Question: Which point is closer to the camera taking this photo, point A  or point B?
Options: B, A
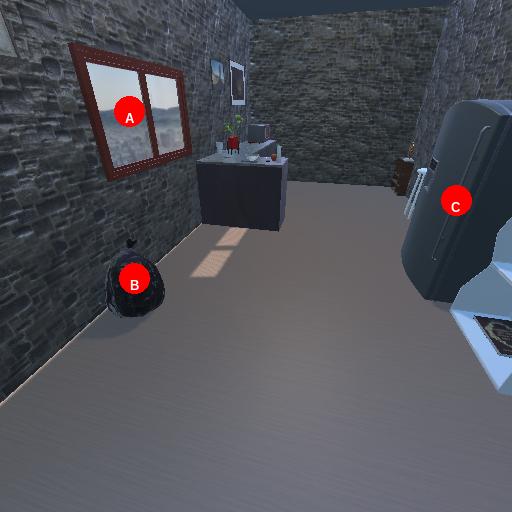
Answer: B